Here is a 2-D grayscale rendering of raw bearing vibration samples (signal-to-image). Based on the visible evidence, which condition applies: normal, inner_race, outer_race, ball?
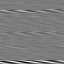
Answer: outer_race